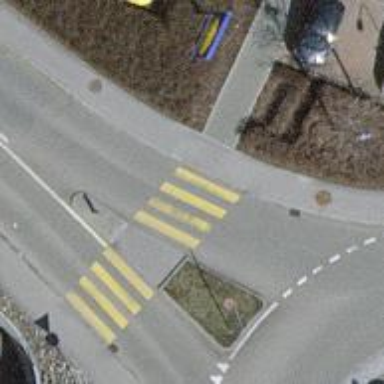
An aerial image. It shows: Uncontrolled zebra crossing on the road.